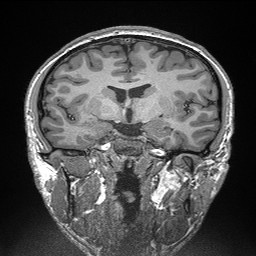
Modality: T1w
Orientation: sagittal
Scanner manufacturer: siemens
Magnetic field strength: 3 T
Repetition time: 2.3 s
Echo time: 0.00298 s